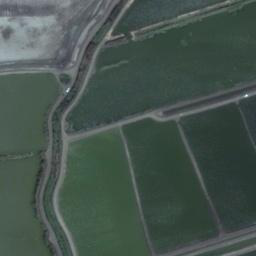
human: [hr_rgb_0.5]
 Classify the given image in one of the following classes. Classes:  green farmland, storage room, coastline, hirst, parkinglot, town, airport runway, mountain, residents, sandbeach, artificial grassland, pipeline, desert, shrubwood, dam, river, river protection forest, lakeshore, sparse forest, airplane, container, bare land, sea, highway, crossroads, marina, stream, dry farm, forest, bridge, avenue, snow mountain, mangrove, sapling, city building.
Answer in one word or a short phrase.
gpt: green farmland